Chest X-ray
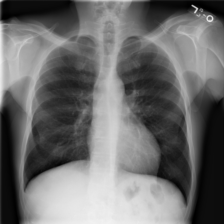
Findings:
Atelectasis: negative
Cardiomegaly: negative
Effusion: negative
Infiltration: negative
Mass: negative
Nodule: negative
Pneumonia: negative
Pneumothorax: negative
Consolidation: negative
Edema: negative
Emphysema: negative
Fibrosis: negative
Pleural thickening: negative
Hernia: negative